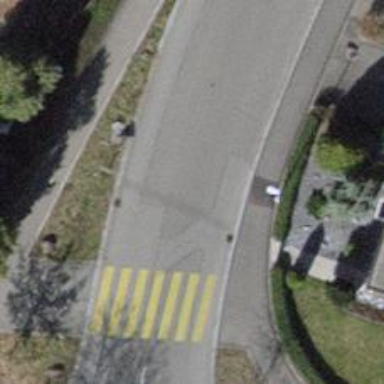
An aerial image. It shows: Residential road with asphalt surface. Both sides have sidewalks.